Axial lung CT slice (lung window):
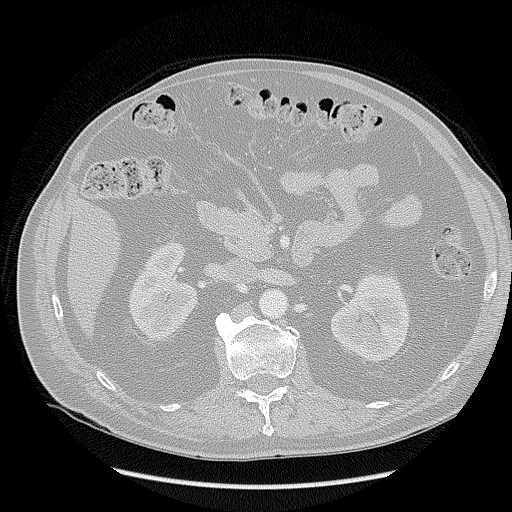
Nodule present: no